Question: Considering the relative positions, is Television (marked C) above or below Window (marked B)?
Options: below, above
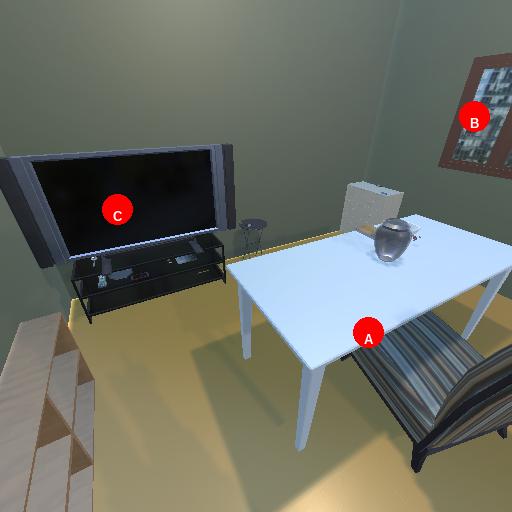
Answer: below